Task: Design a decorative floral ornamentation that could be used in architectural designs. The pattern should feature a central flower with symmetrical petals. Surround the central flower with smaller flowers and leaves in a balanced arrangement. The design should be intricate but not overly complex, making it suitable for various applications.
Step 1731:
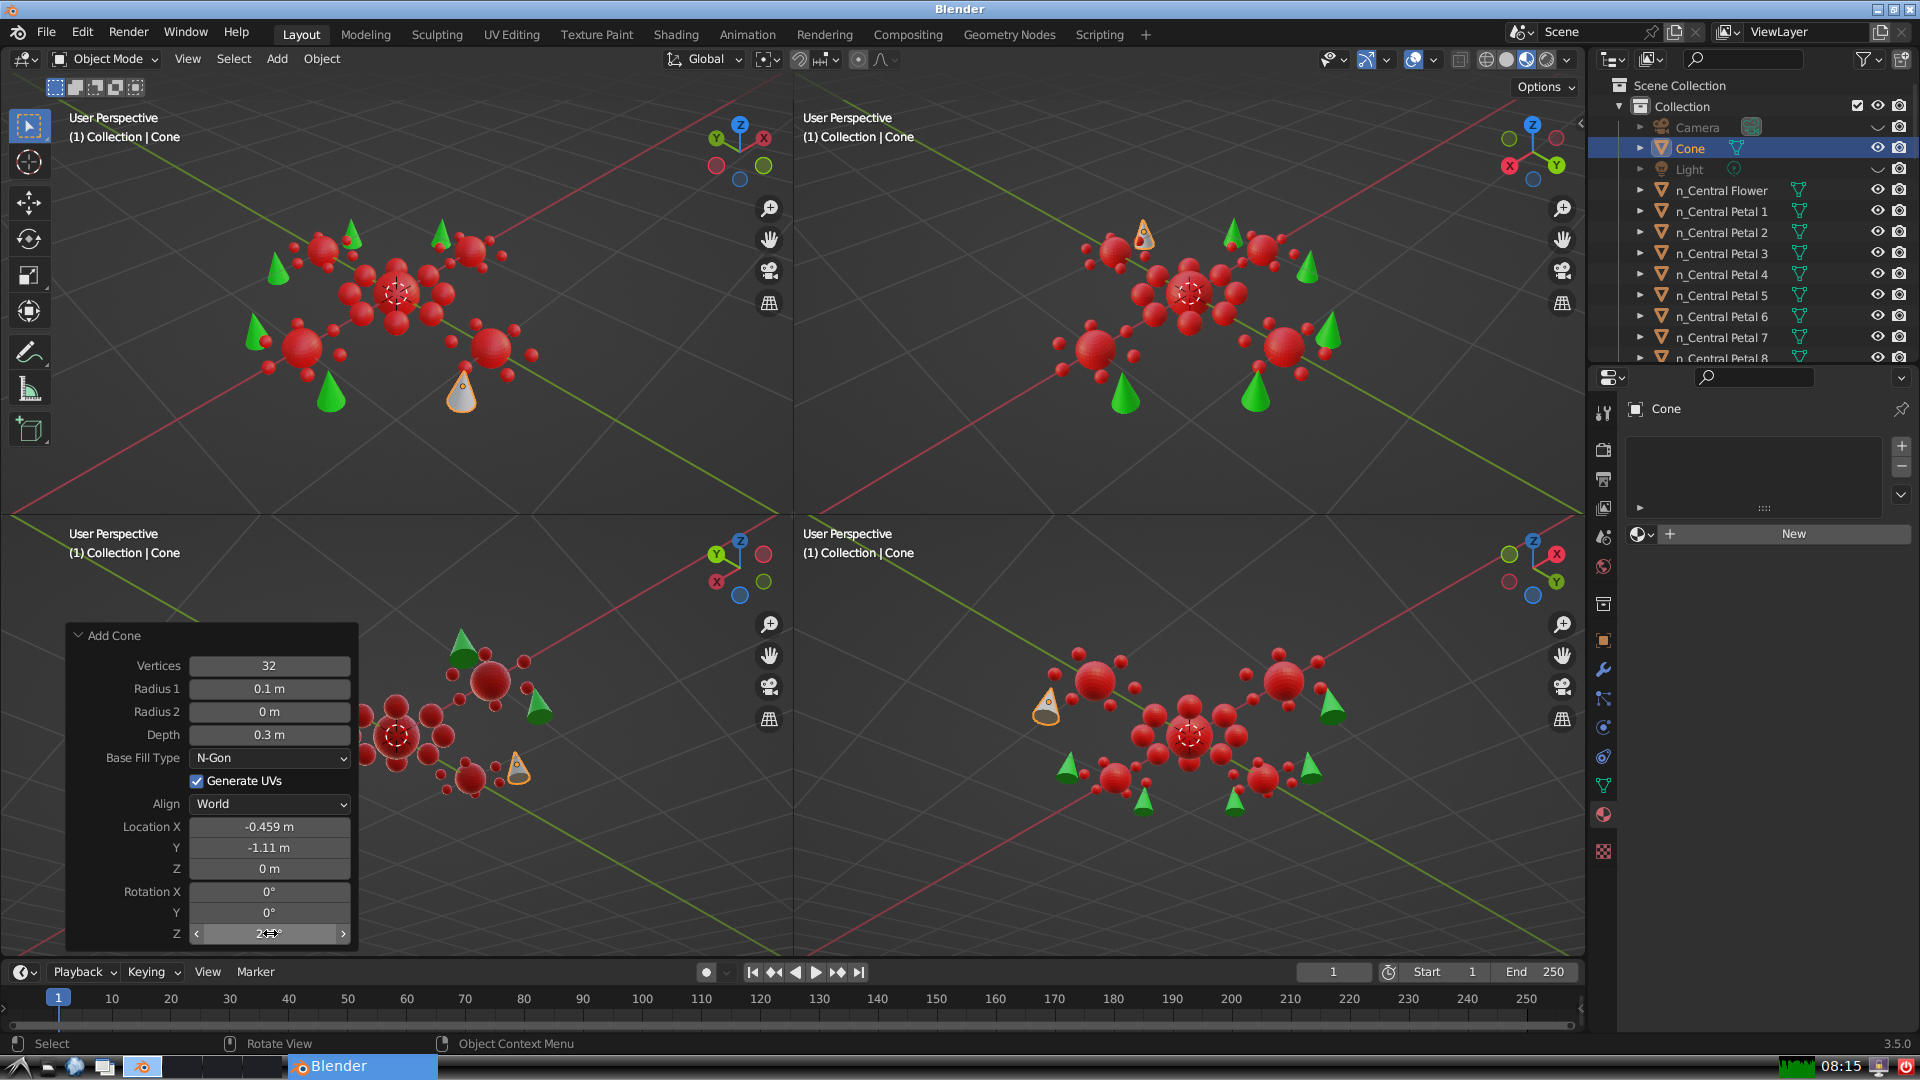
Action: {"mouse_move": [1608, 631]}